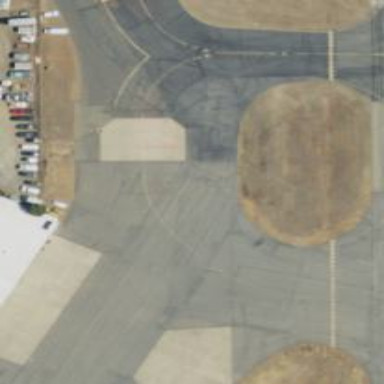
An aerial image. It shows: Image of taxiway at airport.